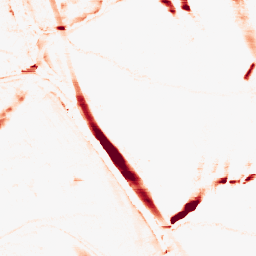
Category: morphological
Decomposition family: morphological_rect
Decomposition parameters: operation: opening
width: 20
height: 5
Upsampling method: cubic_catmull_rom
Upsampling parameters: scale: 2
Upsampling scale: 2